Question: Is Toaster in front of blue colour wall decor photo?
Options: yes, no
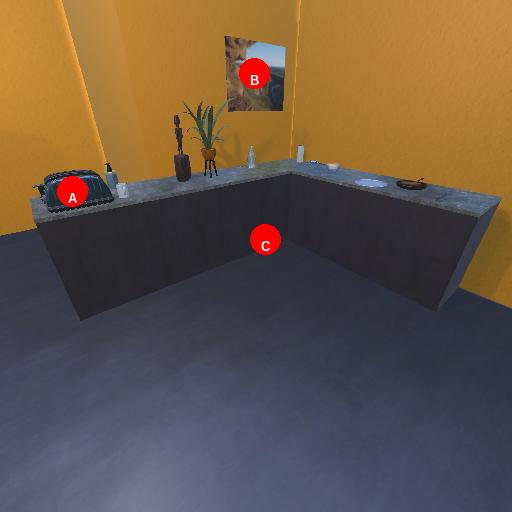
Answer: yes